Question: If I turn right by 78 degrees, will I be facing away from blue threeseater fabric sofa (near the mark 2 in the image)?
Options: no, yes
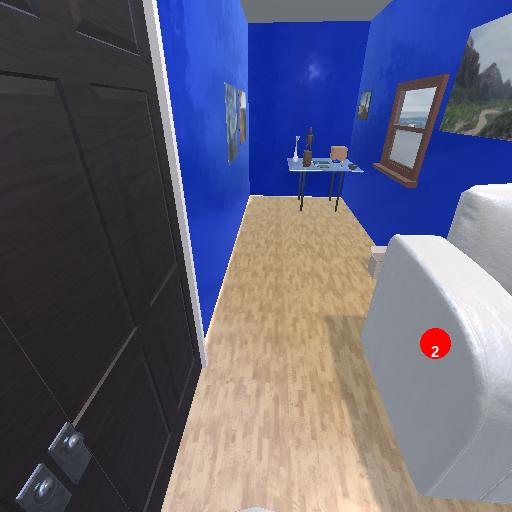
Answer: no